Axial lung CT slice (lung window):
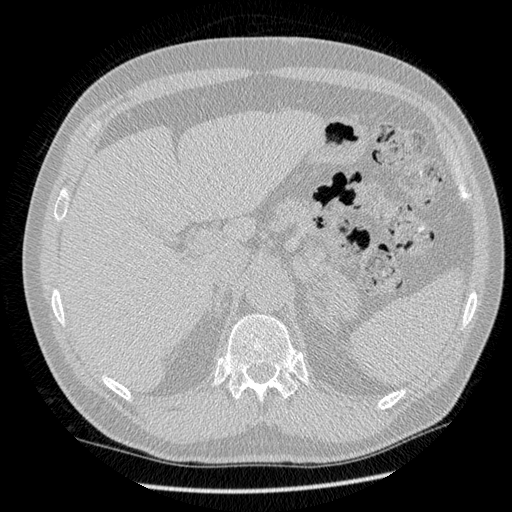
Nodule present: no